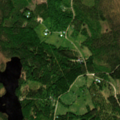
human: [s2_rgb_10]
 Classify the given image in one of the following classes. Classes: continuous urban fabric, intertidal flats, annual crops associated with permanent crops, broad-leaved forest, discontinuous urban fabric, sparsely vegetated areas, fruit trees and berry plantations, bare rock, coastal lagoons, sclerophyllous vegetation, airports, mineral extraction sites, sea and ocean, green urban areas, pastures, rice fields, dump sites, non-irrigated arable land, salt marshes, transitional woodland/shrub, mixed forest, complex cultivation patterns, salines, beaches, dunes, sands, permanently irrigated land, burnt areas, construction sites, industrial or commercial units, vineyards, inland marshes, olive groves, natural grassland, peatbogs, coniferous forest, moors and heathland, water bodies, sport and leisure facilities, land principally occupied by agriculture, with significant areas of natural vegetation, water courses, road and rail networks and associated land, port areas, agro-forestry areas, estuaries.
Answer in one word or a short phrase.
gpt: broad-leaved forest, coniferous forest, mixed forest